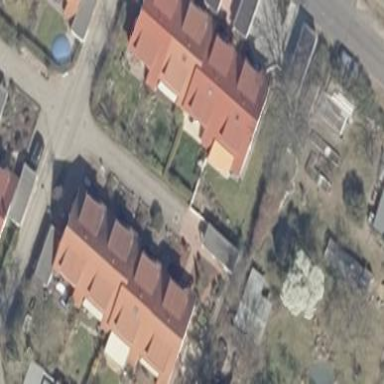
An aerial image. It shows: Terrace building.